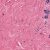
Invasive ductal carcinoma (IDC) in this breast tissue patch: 0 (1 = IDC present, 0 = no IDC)